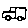
Label: car